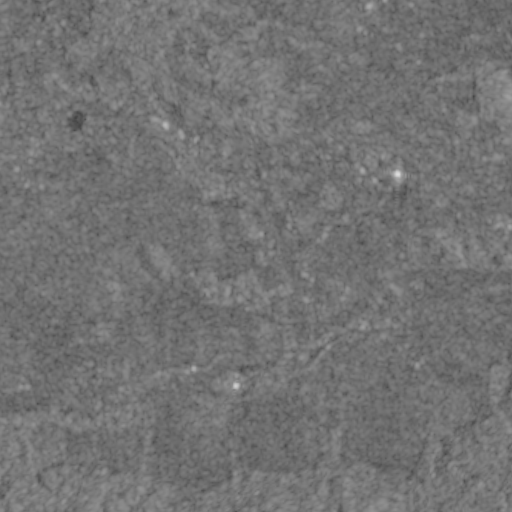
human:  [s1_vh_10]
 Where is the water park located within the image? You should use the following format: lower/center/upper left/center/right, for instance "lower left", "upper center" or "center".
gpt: The water park is located in the center right of the image.
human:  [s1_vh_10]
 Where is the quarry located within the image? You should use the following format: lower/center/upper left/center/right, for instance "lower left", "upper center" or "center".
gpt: There is no quarry in the image.

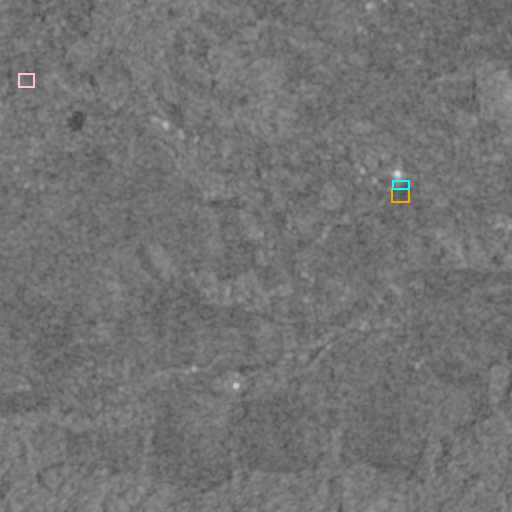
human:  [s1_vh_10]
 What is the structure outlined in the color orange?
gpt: The structure outlined in orange is a park.
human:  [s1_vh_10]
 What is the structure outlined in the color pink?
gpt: The structure outlined in pink is a parking lot.
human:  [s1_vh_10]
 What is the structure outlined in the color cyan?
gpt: The structure outlined in cyan is a water park.
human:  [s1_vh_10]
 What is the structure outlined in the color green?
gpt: There is no green outline.